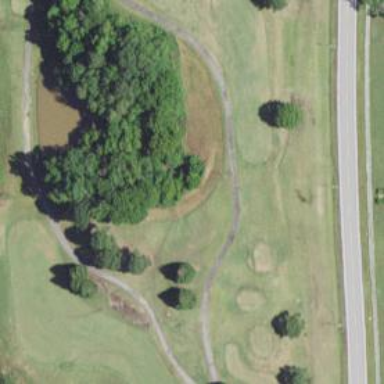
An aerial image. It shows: Path for both road and golf.